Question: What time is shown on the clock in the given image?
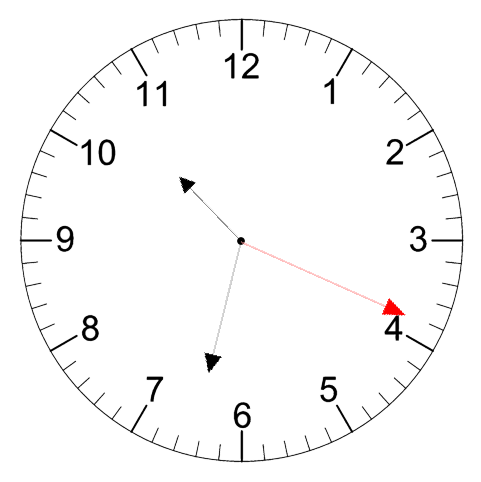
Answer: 10:32:19